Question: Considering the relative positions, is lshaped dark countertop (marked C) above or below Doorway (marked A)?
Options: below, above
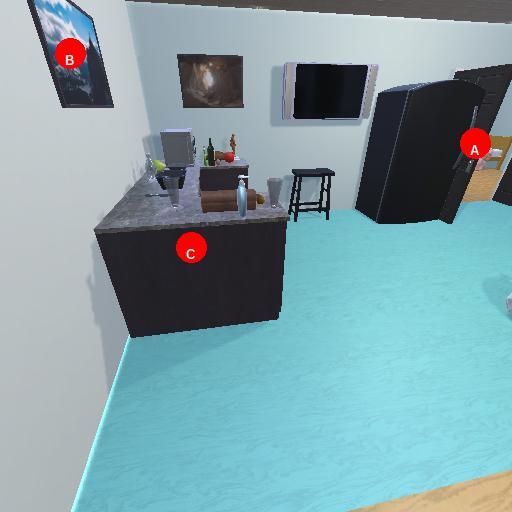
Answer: below